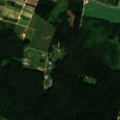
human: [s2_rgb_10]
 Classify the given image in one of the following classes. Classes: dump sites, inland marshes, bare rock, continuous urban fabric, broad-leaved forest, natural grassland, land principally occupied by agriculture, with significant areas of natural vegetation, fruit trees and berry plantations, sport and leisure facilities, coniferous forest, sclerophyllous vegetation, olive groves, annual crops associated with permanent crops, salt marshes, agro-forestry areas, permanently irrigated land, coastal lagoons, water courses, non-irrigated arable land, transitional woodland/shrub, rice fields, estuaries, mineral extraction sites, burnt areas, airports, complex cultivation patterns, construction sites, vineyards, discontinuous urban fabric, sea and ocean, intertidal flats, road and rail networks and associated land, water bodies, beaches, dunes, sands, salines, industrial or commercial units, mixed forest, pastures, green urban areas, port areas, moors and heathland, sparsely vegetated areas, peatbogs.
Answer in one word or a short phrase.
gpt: non-irrigated arable land, complex cultivation patterns, land principally occupied by agriculture, with significant areas of natural vegetation, coniferous forest, mixed forest